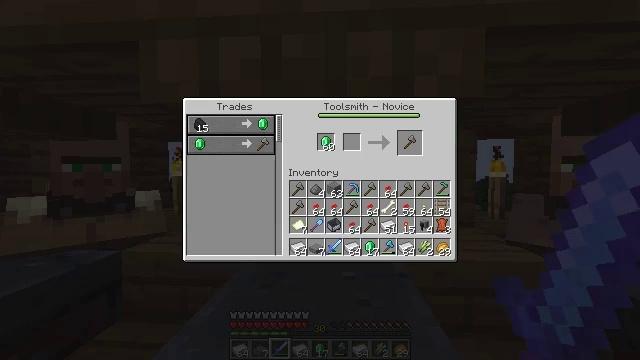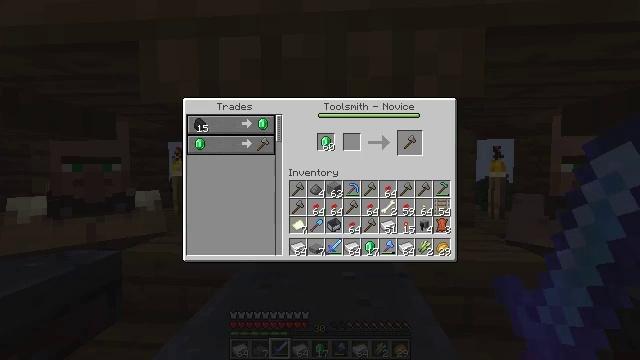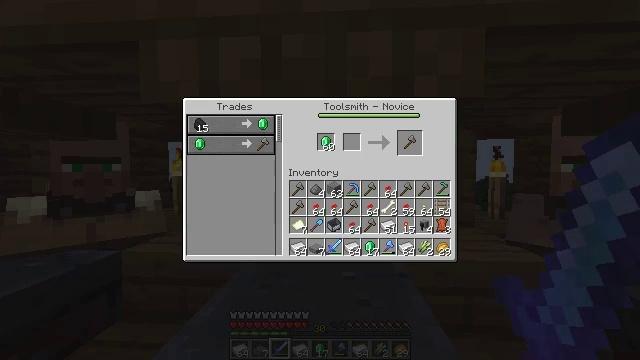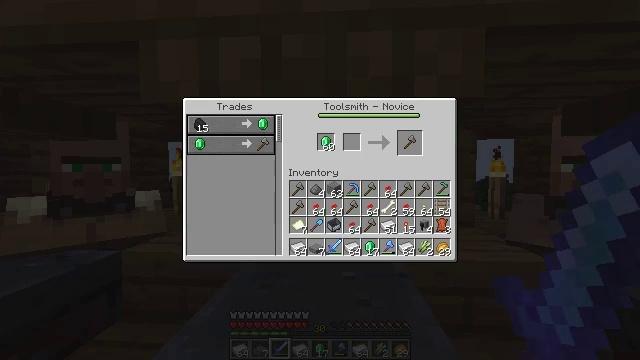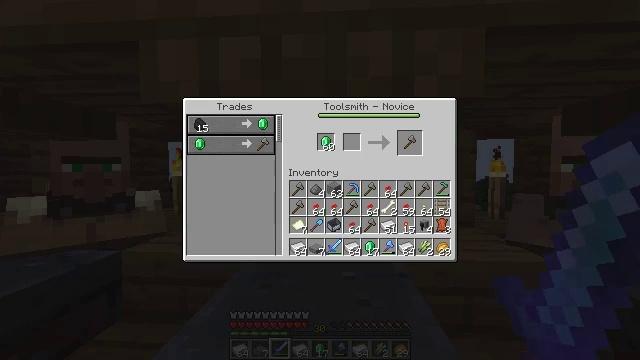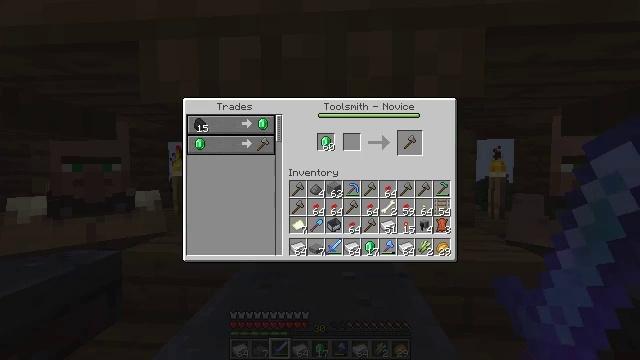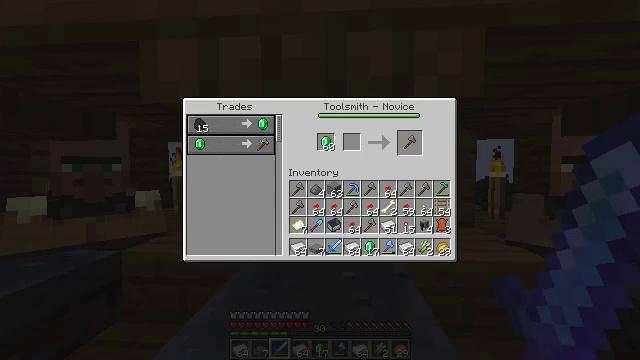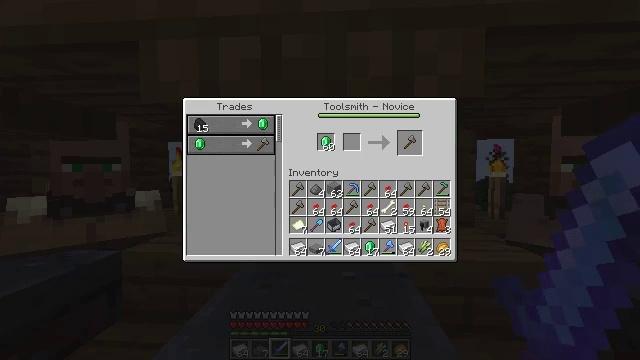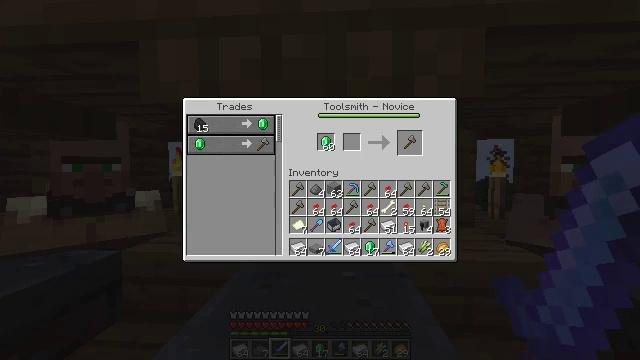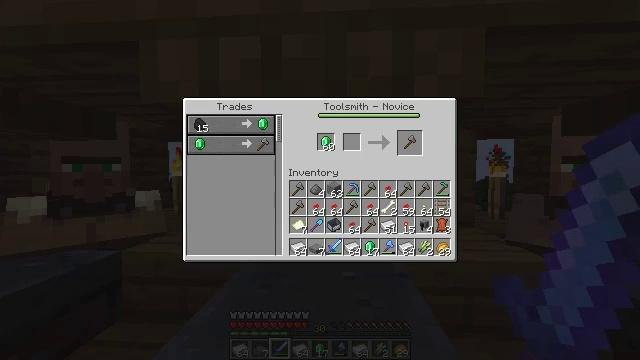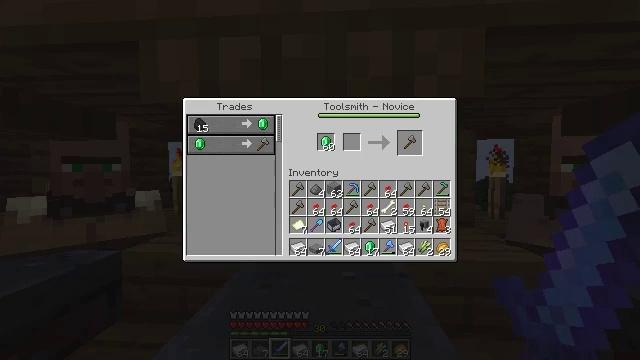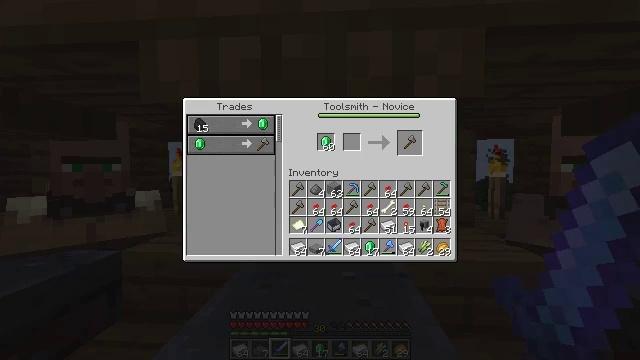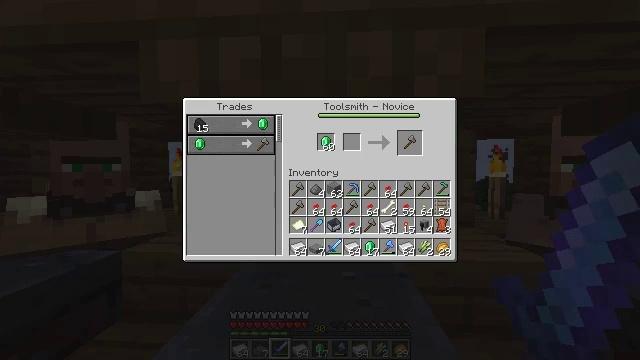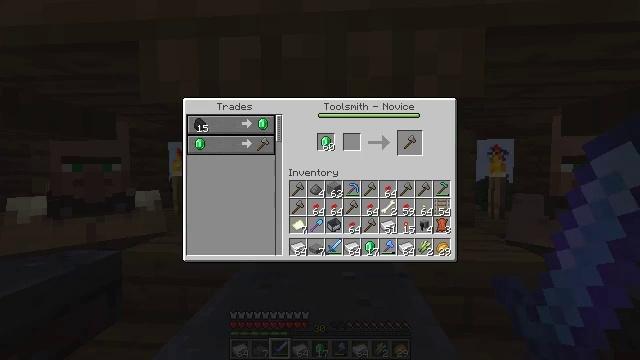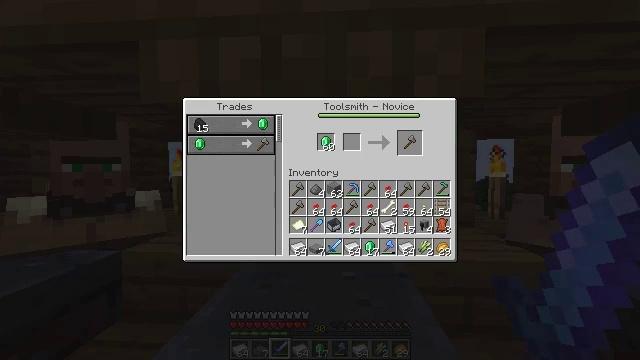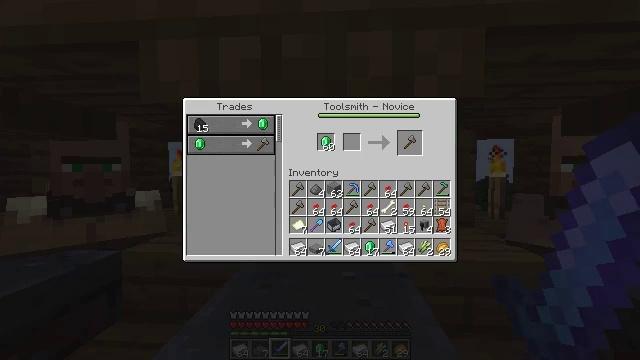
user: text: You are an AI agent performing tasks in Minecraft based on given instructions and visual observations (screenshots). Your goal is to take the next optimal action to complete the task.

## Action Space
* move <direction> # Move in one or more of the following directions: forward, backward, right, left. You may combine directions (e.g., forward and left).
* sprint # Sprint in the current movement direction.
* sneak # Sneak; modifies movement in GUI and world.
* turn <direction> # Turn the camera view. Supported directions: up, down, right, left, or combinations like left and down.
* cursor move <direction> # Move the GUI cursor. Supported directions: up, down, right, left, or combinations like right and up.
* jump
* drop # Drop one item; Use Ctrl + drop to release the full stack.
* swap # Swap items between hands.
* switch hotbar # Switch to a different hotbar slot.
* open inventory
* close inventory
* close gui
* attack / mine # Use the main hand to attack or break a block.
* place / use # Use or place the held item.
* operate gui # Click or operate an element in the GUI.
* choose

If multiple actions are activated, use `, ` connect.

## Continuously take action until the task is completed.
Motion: motion action
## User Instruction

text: Remove a sugar cane from the inventory.
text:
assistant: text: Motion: open gui
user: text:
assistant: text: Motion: no_op
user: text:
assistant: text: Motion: no_op
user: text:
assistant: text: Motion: no_op
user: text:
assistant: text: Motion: no_op
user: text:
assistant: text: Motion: no_op
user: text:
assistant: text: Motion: no_op
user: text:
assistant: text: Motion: no_op
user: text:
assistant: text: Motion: no_op
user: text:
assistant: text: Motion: no_op
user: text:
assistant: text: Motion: no_op
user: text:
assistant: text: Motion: no_op
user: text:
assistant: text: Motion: no_op
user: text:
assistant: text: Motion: no_op
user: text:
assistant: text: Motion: no_op
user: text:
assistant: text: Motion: no_op
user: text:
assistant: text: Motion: no_op
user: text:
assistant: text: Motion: no_op
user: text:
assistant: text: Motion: no_op
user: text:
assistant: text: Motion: no_op
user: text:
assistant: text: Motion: no_op
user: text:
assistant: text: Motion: no_op
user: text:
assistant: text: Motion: no_op
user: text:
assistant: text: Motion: no_op
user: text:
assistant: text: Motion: no_op
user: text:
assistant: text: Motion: no_op
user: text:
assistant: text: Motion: no_op
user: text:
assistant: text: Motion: no_op
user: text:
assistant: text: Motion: no_op
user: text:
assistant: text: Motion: no_op